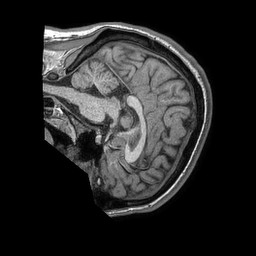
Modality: T1w
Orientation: sagittal
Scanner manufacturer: philips
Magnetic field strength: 1.5 T
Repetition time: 0.007492 s
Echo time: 0.003409 s